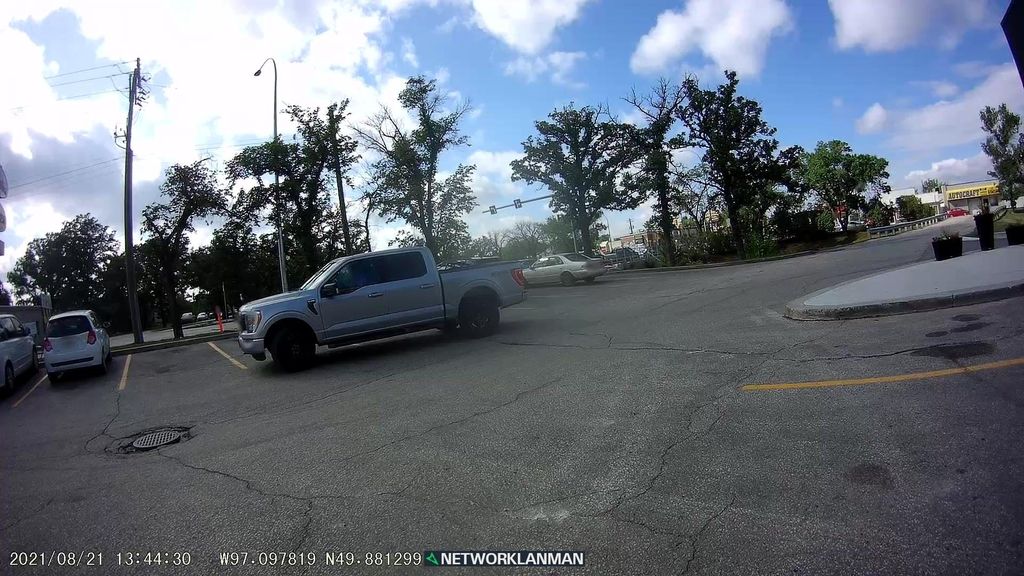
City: winnipeg